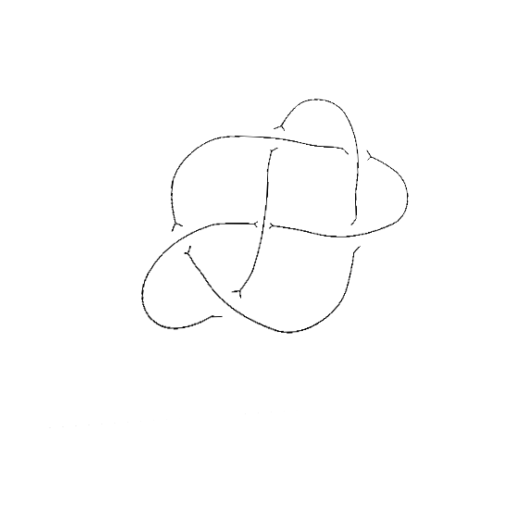
Crossing number: 6